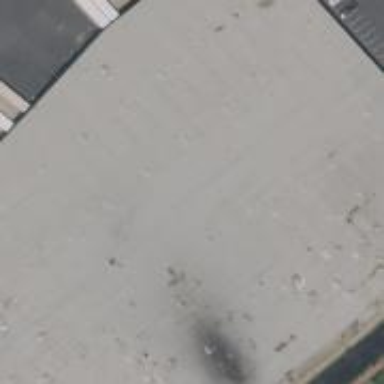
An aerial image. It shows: Warehouse.